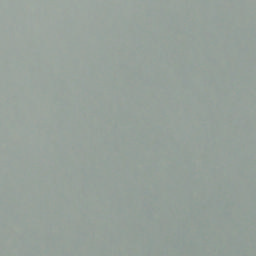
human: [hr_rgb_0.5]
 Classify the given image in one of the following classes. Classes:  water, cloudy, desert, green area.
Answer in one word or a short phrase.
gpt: cloudy